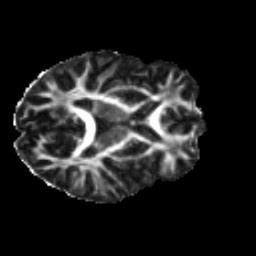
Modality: FA
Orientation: axial
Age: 37
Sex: male
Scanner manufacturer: ge
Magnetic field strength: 3 T
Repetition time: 7.8 s
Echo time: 0.061 s